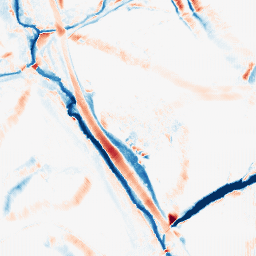
Category: morphological
Decomposition family: morphological_diamond
Decomposition parameters: operation: average
radius: 10
Upsampling method: fft_zeropad
Upsampling parameters: scale: 8
Upsampling scale: 8